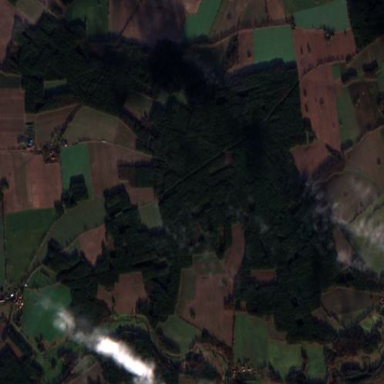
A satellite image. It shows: Deciduous forest with woodland. It is forest area with trees that shed their leaves seasonally.